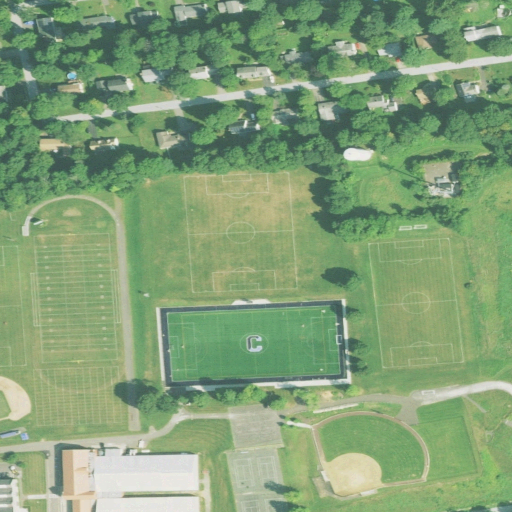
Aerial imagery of mountain in Connecticut named Aspetuck Hill containing pasture, low intensity development, open development, medium intensity development, mixed forest, grassland, high intensity development, and deciduous forest